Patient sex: M
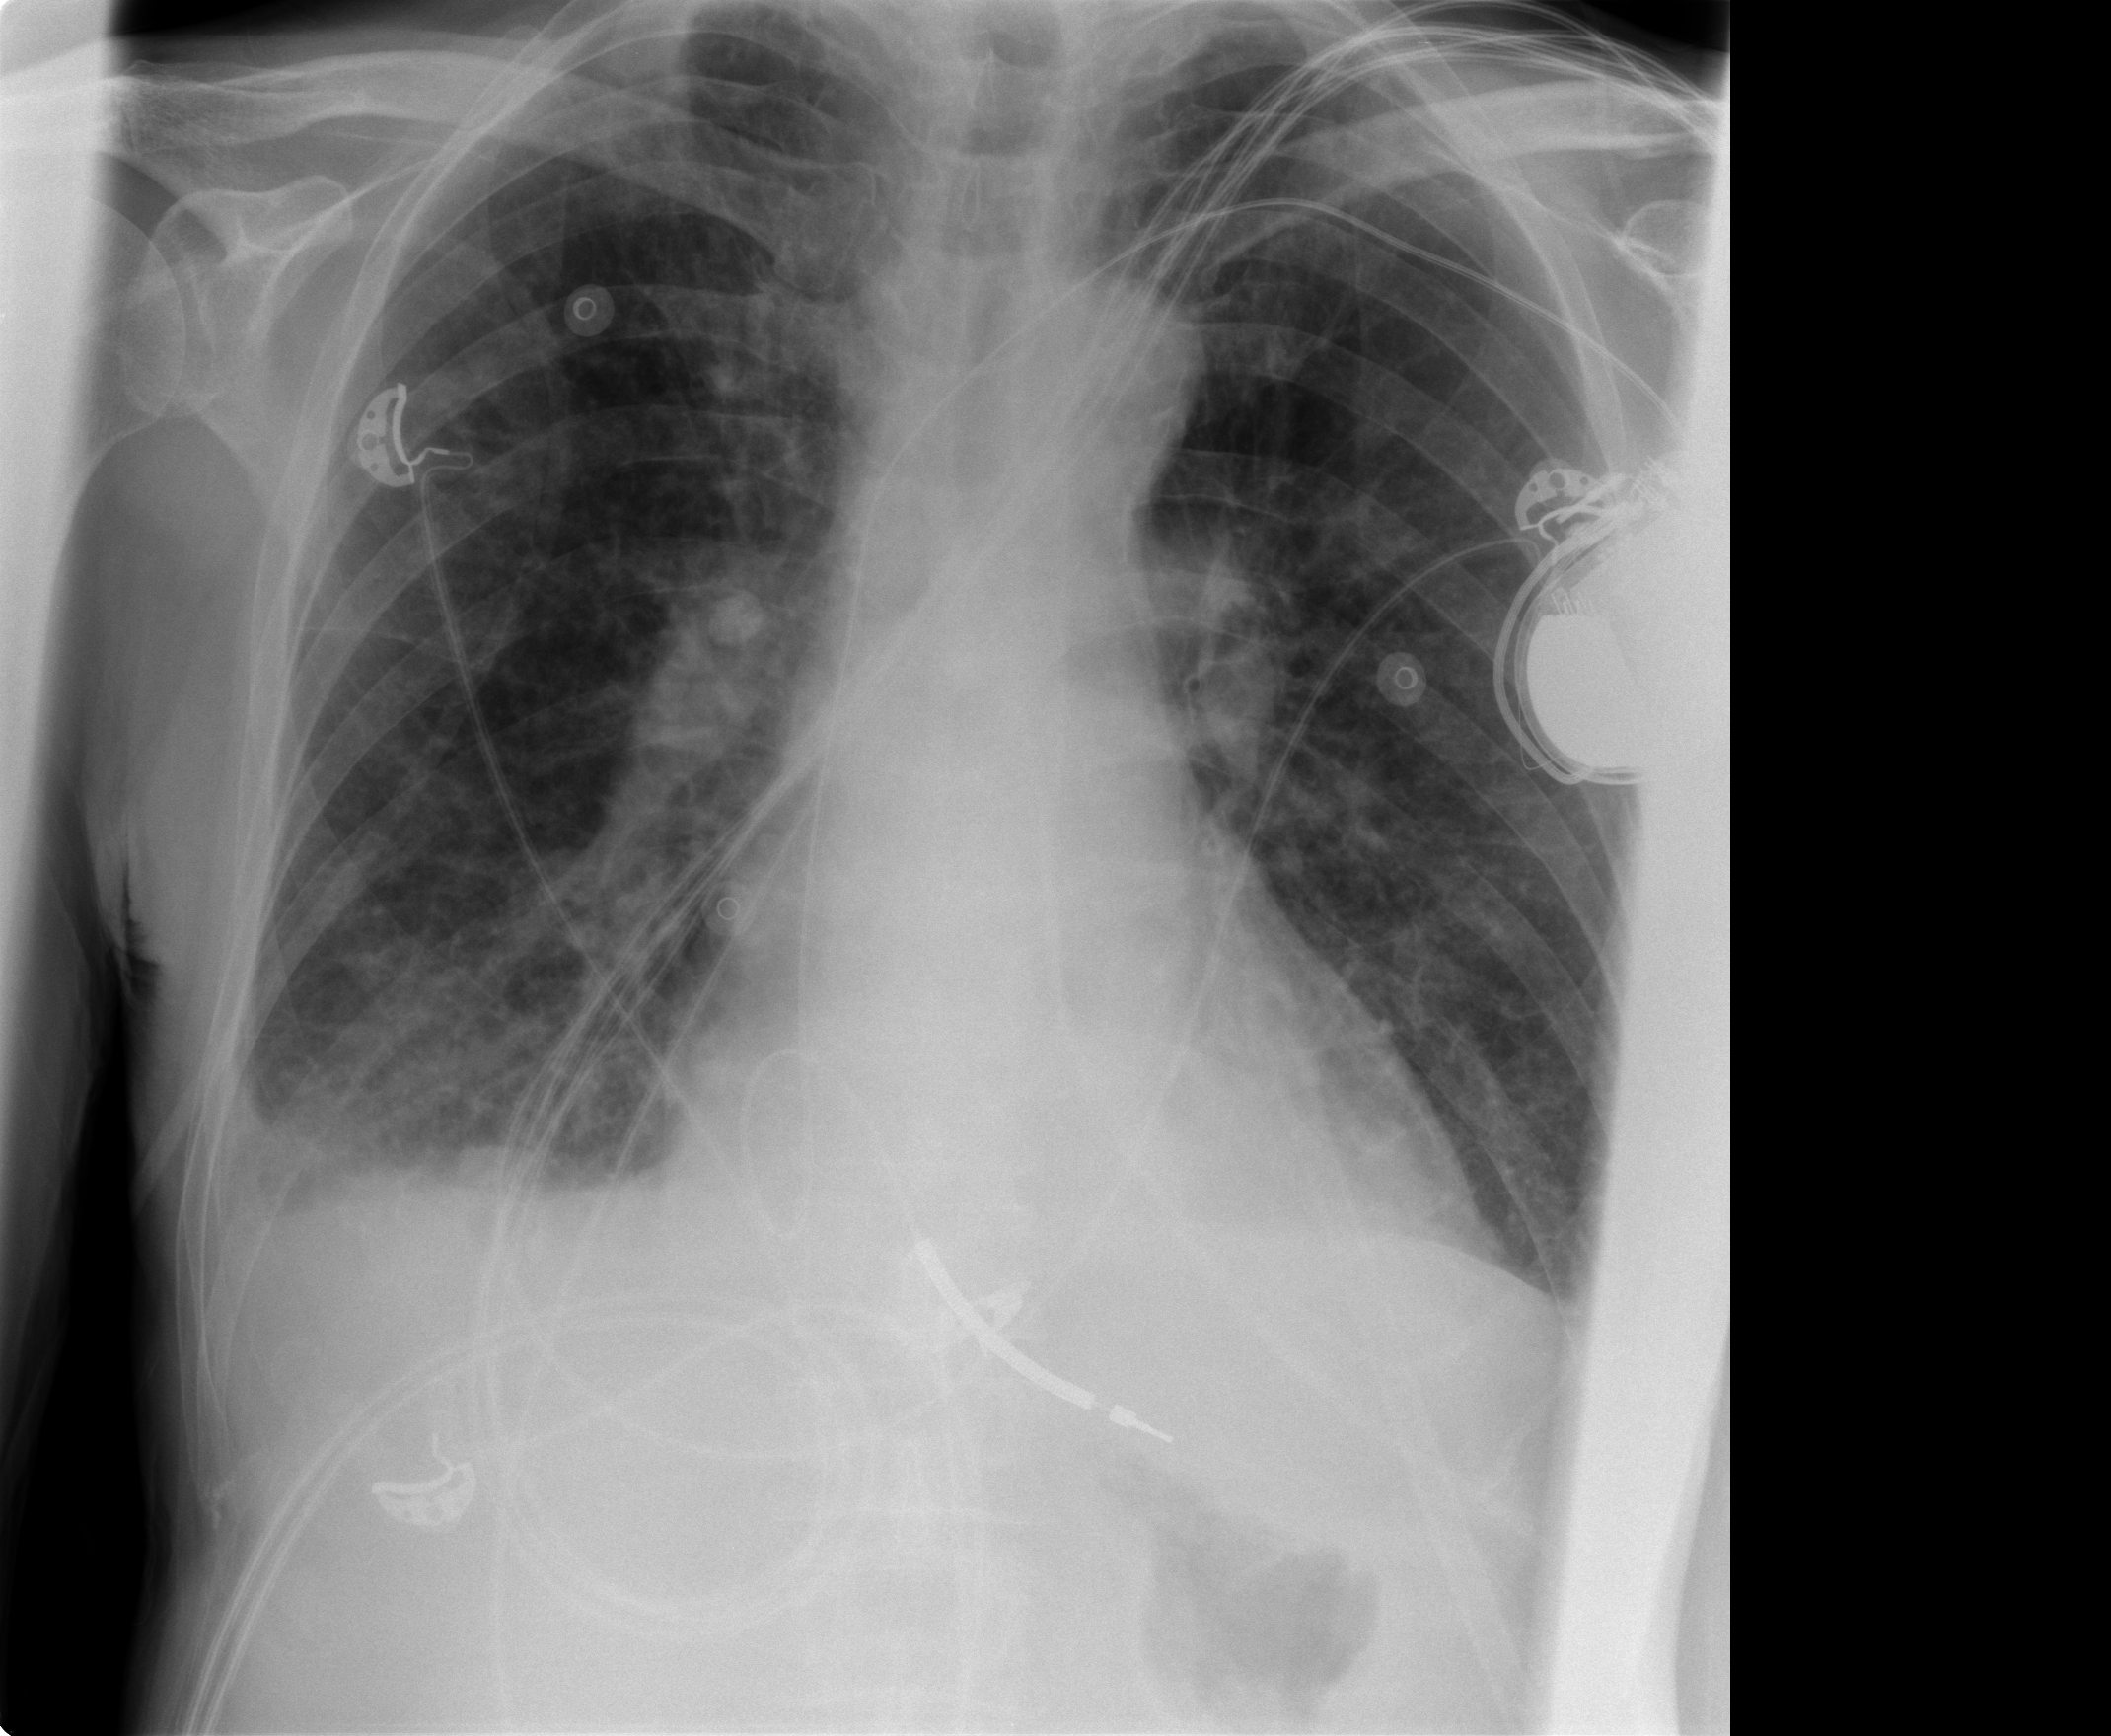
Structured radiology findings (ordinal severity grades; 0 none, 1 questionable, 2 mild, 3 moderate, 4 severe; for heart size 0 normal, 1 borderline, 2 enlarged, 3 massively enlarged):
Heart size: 2
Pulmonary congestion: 2
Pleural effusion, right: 2
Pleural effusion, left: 0
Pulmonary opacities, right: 2
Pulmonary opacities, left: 0
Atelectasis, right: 2
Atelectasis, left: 0